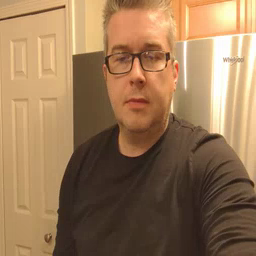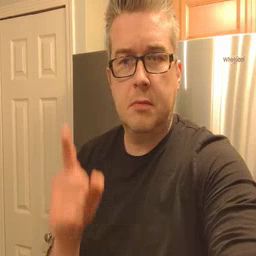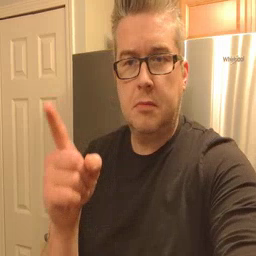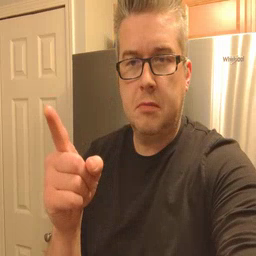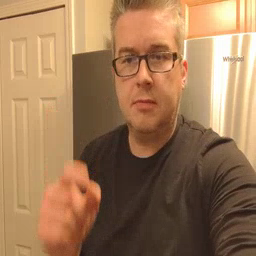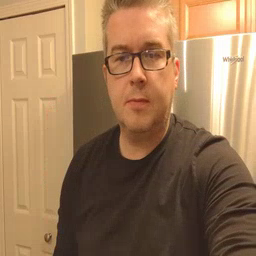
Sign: hesheit